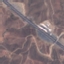
Land use / land cover class: Highway